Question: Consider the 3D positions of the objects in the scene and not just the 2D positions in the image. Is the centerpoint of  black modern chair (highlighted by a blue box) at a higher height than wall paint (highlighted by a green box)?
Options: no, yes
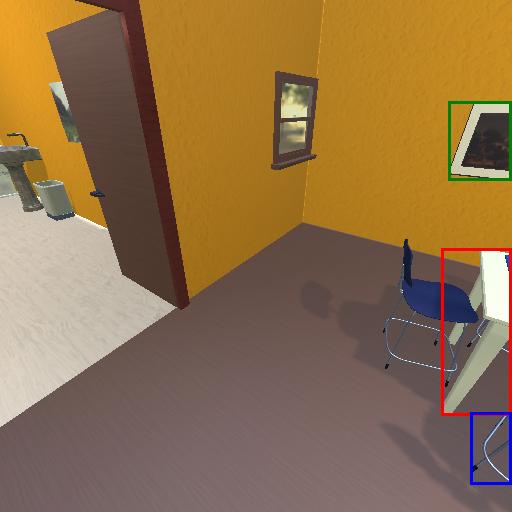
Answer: no